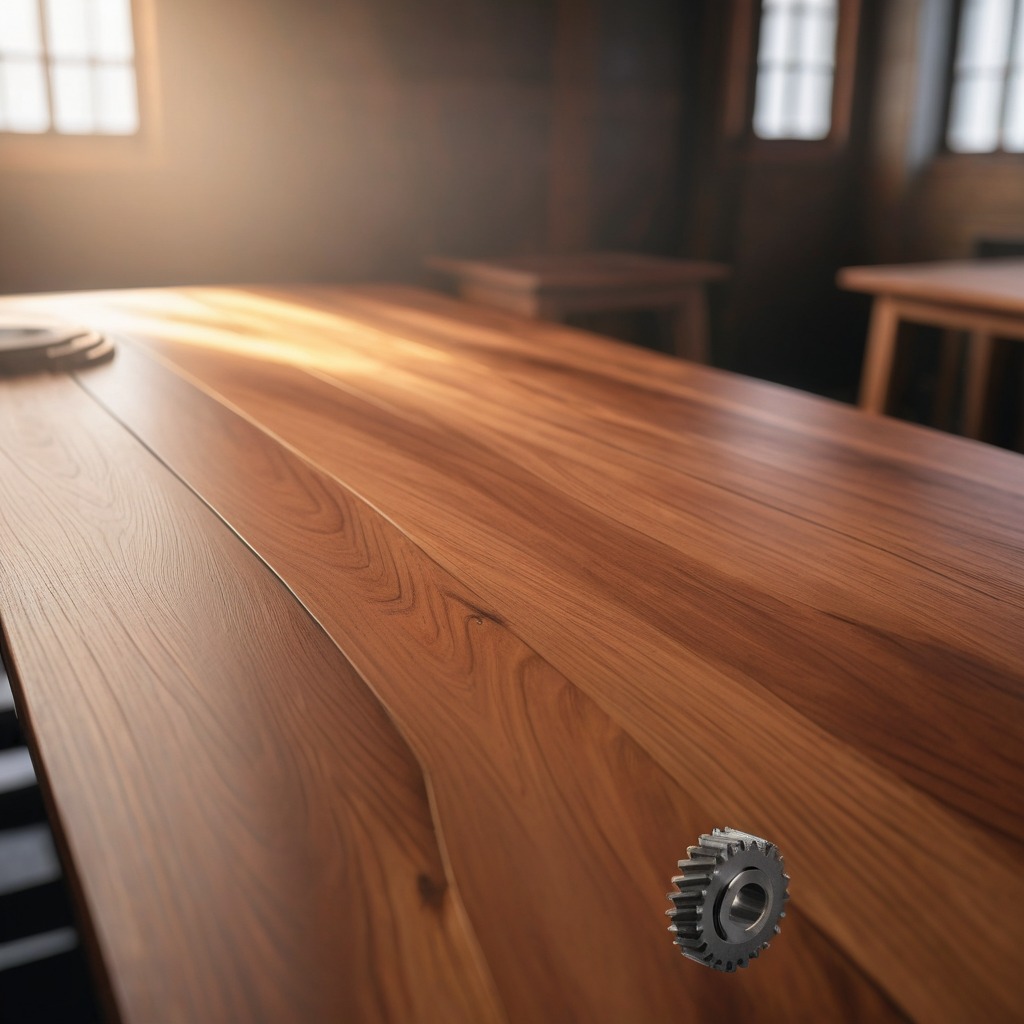
A steel gear with teeth is lying on the wooden table.